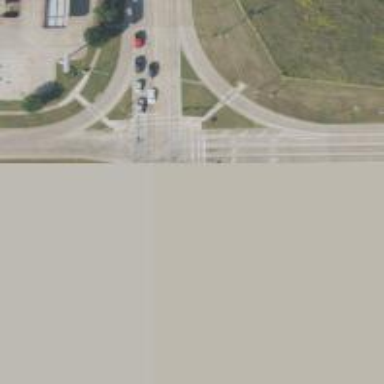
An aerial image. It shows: Secondary link road with asphalt surface.